Question: So, I'm trying to mimic something like Pandora's menu:

Where you have the choice to hit the menu button or icon in the top right corner, either way, it will show the same drop down menu list. I've tried creating an 'overflow' menu but on older devices I found out that the menu appears at the bottom still (which I do not want). So I created a 'Spinner' and used:
'''
getSupportActionBar().setNavigationMode(getSupportActionBar().NAVIGATION_MODE_LIST);
'''
The problem with this approach is that it displays the name of an item rather than an icon (I assume I would have to provide an icon which is not a problem) and the spinner displays more towards the middle (where as I want it all the way to the right).
So, to sum it all up, is there a way to create a menu, similar to that of Pandora's, that displays an icon to the far right of the 'ActionBar' and will open by both a press of the icon or menu button? Any advice, tips, or help would be greatly appreciated, thanks!
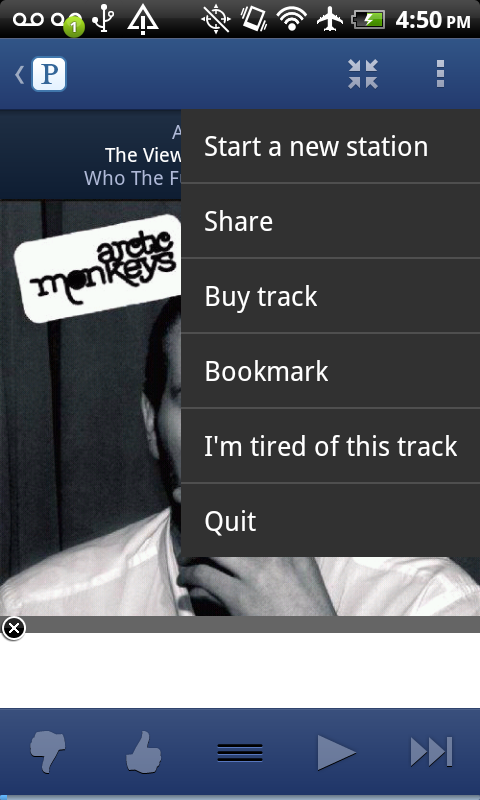
Answer: If I understood you want to create a popup menu and show they when the user click on her icon on in some hardware button.
Well, <URL> is a very good explanation of popup menus and if you want to get some device key try this:
'''
public boolean onKeyDown(int keyCode, KeyEvent event) {
switch (keyCode) {
case KeyEvent.KEYCODE_DPAD_CENTER:
Toast.makeText(this, "The Center key was pressed",
Toast.LENGTH_SHORT).show();
return true;
case KeyEvent.KEYCODE_DPAD_RIGHT:
Toast.makeText(this, "The Right key was pressed",
Toast.LENGTH_SHORT).show();
return true;
case KeyEvent.KEYCODE_DPAD_LEFT:
Toast.makeText(this, "The Left key was pressed", Toast.LENGTH_SHORT)
.show();
return true;
case KeyEvent.KEYCODE_BACK:
Toast.makeText(this, "The Back key was pressed", Toast.LENGTH_SHORT)
.show();
//---this event has been handled---
return true;
}
//---this event has not been handled---
return false;
}
'''
I hope this will help you.